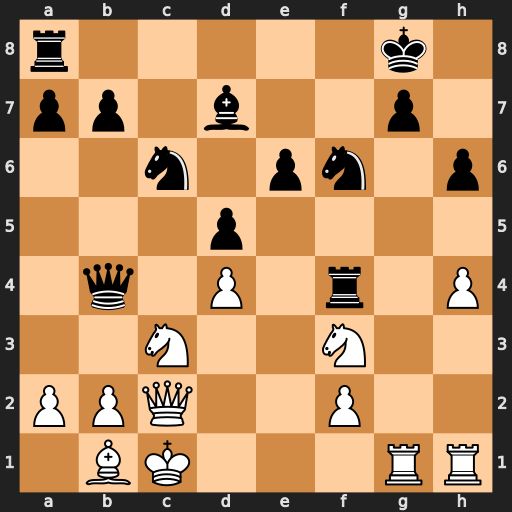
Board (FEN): r5k1/pp1b2p1/2n1pn1p/3p4/1q1P1r1P/2N2N2/PPQ2P2/1BK3RR
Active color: w
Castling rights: -
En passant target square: -
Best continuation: Rxg7+ Kxg7 Qg6+ Kf8 Qxh6+ Ke7 Qxf4